Question: Unable figure out how to convert pixel color list to equivalent alpha transparency in white.
'''
pixel_data = list(img.getdata())
print(pixel_data)
alpha_range = range(0, 256) # increase count
color_range = range(256, -1, -1) # decrease count
for i, pixel in enumerate(pixel_data):
if pixel[:3] == (255, 255, 255):
pixel_data[i] = (255, 255, 255, 0)
img.putdata(pixel_data)
print(list(pixel_data))
'''
I expect to parse a grey scale image's pixels then convert to equivalent alpha transparency level:
'''
.R., .G., .B. = .R., .G., .B., Alpha
255, 255, 255 = 255, 255, 255, 0
254, 254, 254 = 255, 255, 255, 1
253, 253, 253 = 255, 255, 255, 2
252, 252, 252 = 255, 255, 255, 3
..., ..., ... = ..., ..., ..., 4
..., ..., ... = ..., ..., ..., 5
..., ..., ... = ..., ..., ..., 6
..., ..., ... = ..., ..., ..., .
..., ..., ... = ..., ..., ..., 255
'''
I'd like the end result to be all white and shaded with matching levels of opacity(alpha transparency)
Provided image to show what the white end result should be like. Blue background for easy viewing:

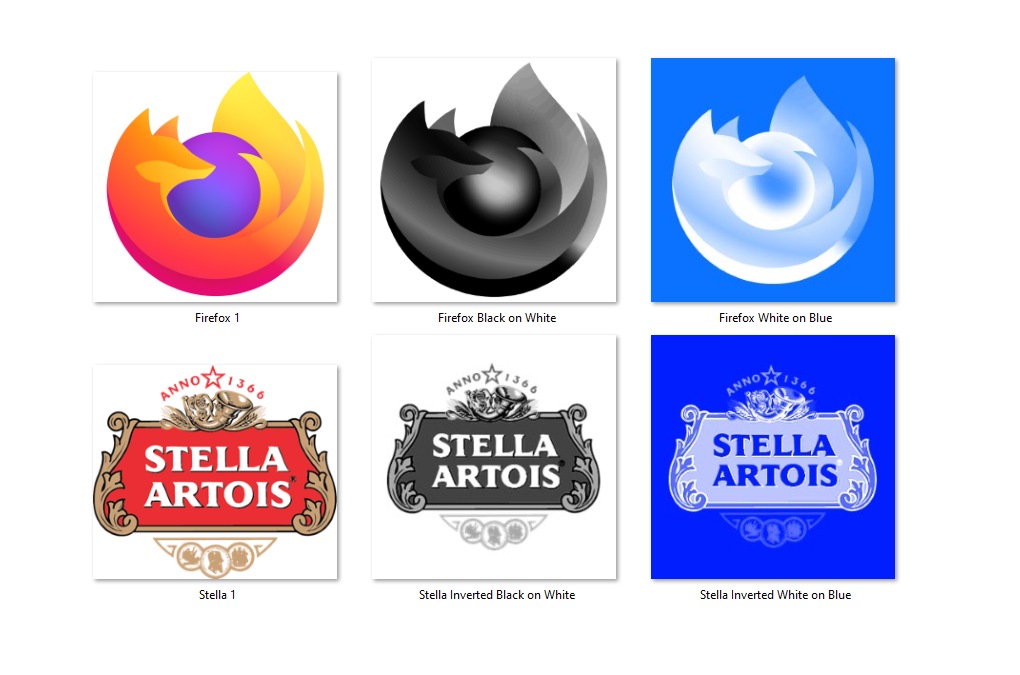
Answer: Was able to add a few more bits to Mark's code and achieve the exact results I wanted. Thank you!
'''
#!/usr/bin/env python3
from PIL import Image
# Open image
img = Image.open('firefox.png').convert('RGBA')
img2 = img.copy()
# Extract Red channel
r, g, b, a = img.split()
# Generate Alpha channel as (255-Red)
alpha_r = r.point(lambda p: 255 - p)
alpha_g = g.point(lambda p: 255 - p)
alpha_b = b.point(lambda p: 255 - p)
alpha_a = b.point(lambda p: 255 - p)
# Fill original image with white
img.paste((255, 255, 255), box=(0, 0, img.width, img.height))
# Add in alpha channel
img.putalpha(alpha_r), img.putalpha(alpha_g), img.putalpha(alpha_b), img.putalpha(alpha_a)
# crop out white area
img = Image.composite(img, img2, img2)
# Save
img.save('result.png')
'''